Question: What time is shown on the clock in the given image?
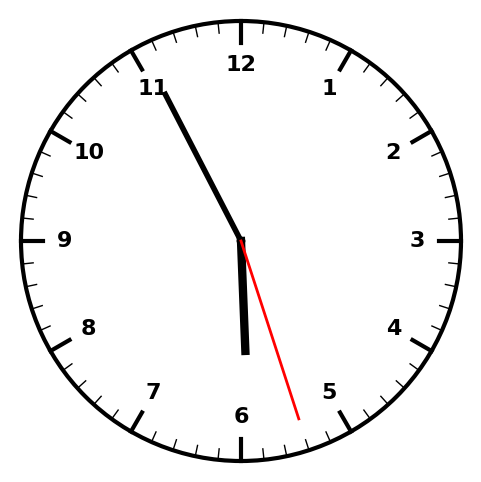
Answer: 05:55:27